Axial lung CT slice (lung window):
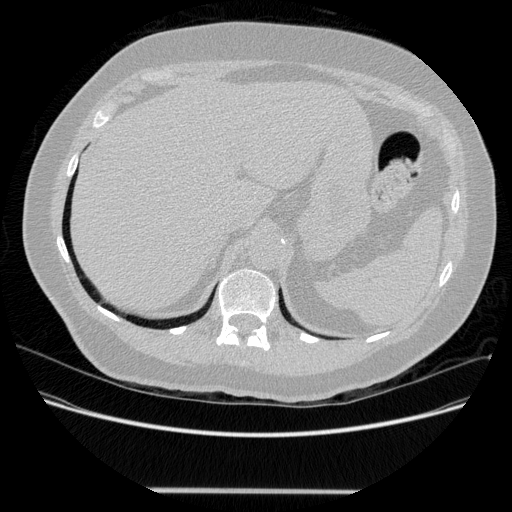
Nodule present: no